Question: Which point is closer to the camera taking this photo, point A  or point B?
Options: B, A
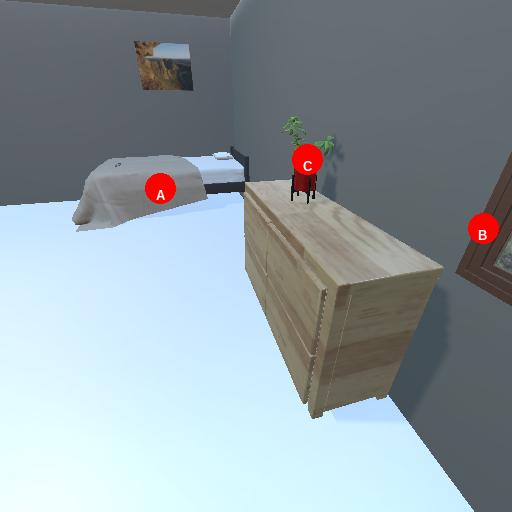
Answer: B